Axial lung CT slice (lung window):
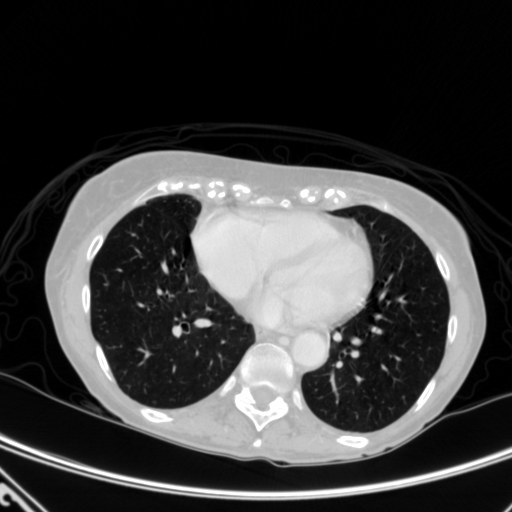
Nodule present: no